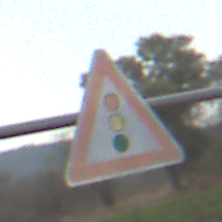
Verkehrszeichen: Lichtzeichenanlage
Umgebung: Outdoor, Nature
Tageszeit: Midday
Wetter: PartlyCloudy
Licht: Natural
Jahreszeit: NotSpecified
Kontrast: LowContrast